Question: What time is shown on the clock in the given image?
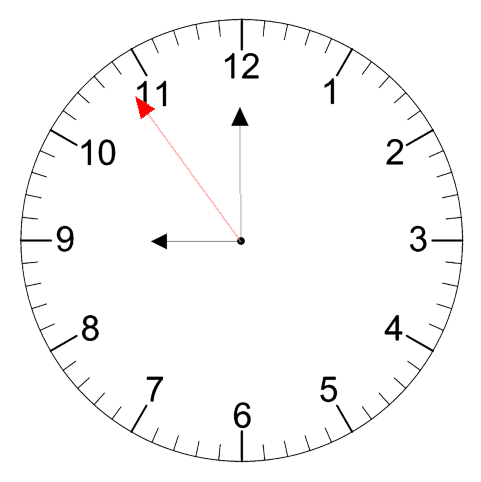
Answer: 08:59:54